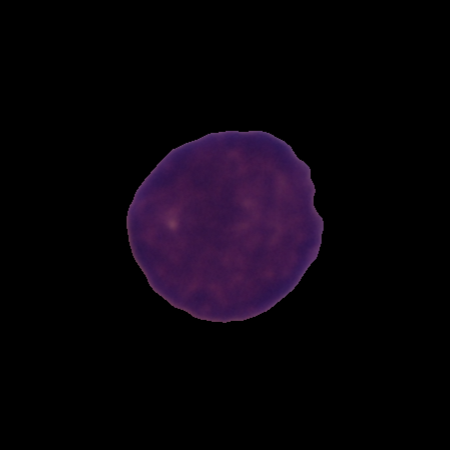
Label: cancer